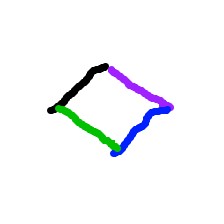
Shape: rhombus